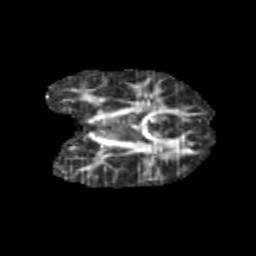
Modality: FA
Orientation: coronal
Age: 9
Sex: female
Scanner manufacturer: siemens
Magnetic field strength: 3 T
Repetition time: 3.8 s
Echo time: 0.07 s